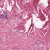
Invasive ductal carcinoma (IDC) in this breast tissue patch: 0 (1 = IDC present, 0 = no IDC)